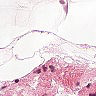
Metastatic tissue present: no